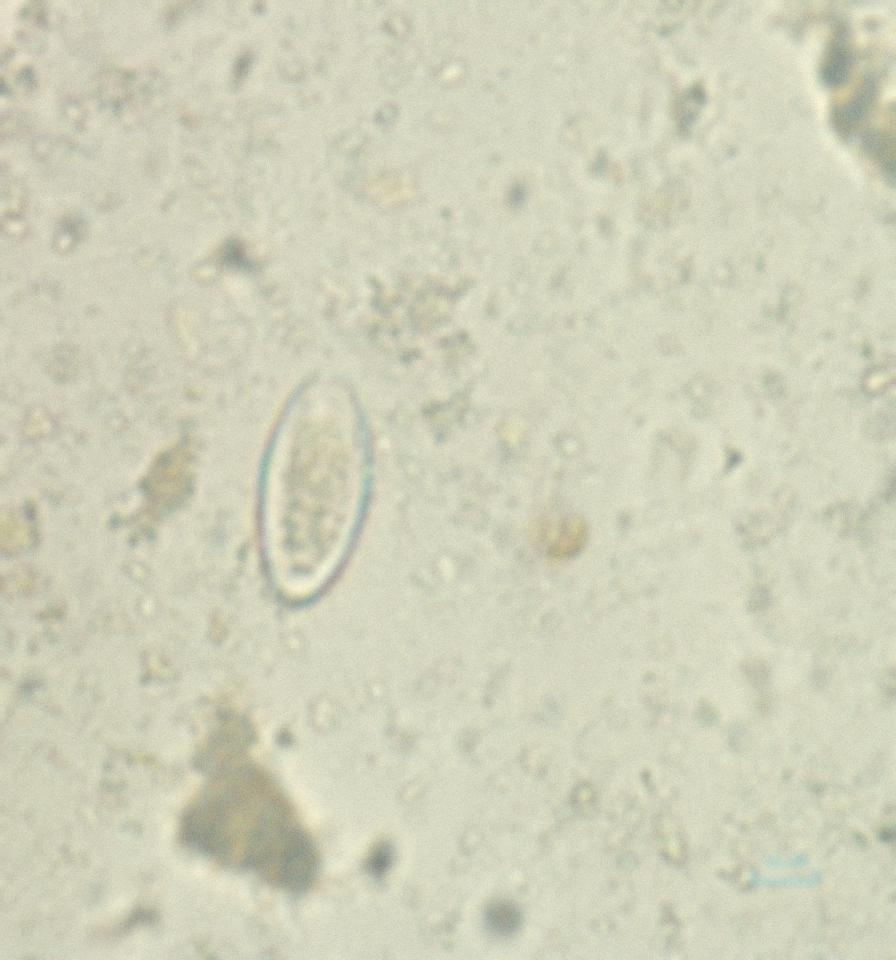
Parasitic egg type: Enterobius vermicularis